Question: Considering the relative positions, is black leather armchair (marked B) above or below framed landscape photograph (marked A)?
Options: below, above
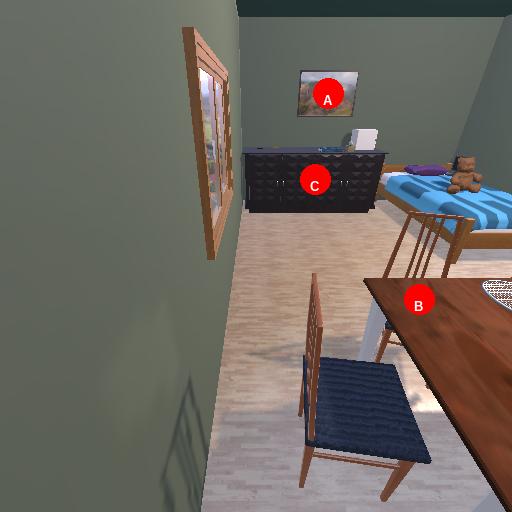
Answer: below